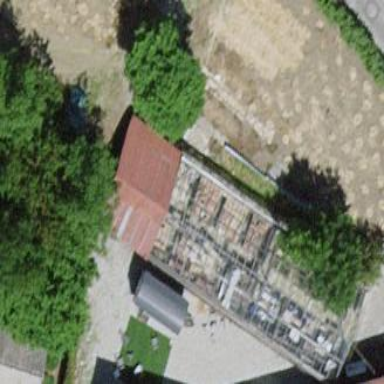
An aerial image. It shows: Shed building.